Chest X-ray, PA view. Patient: 66 years old, sex M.
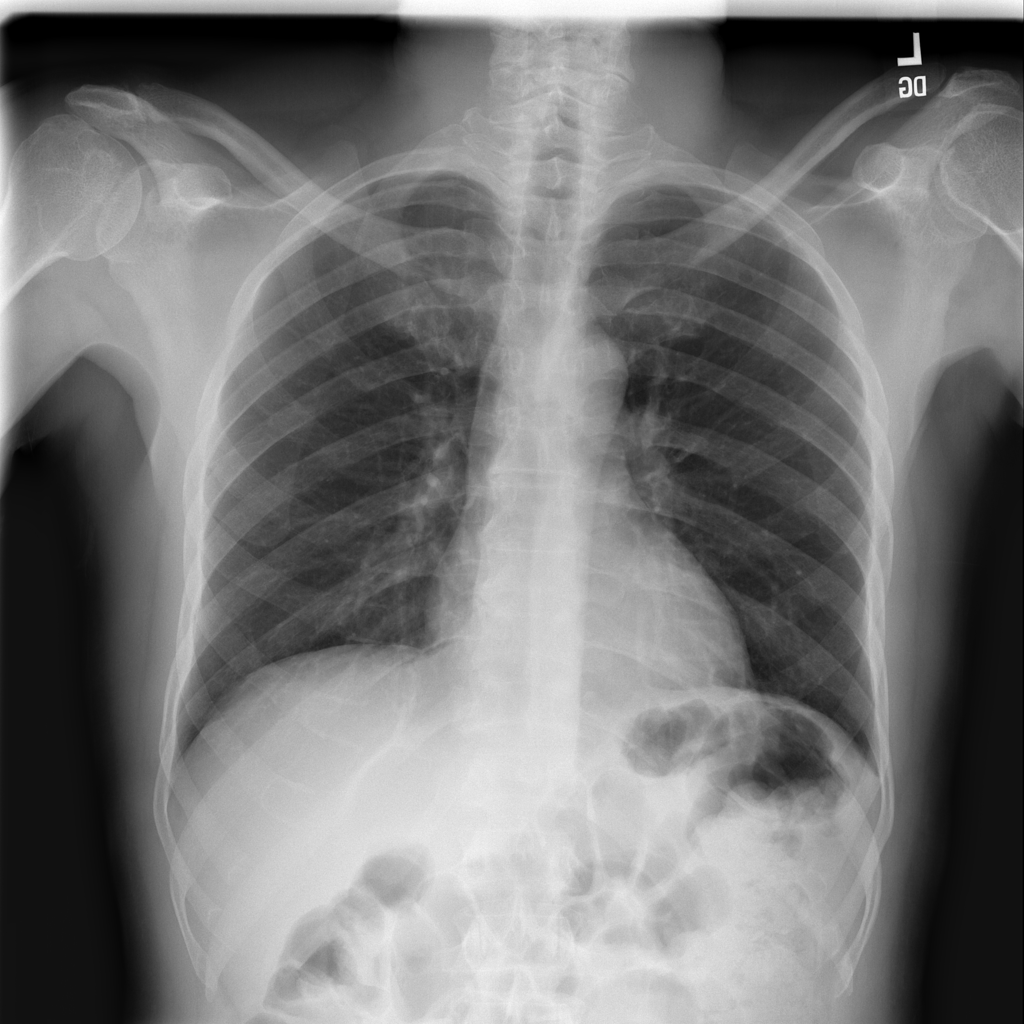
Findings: Infiltration